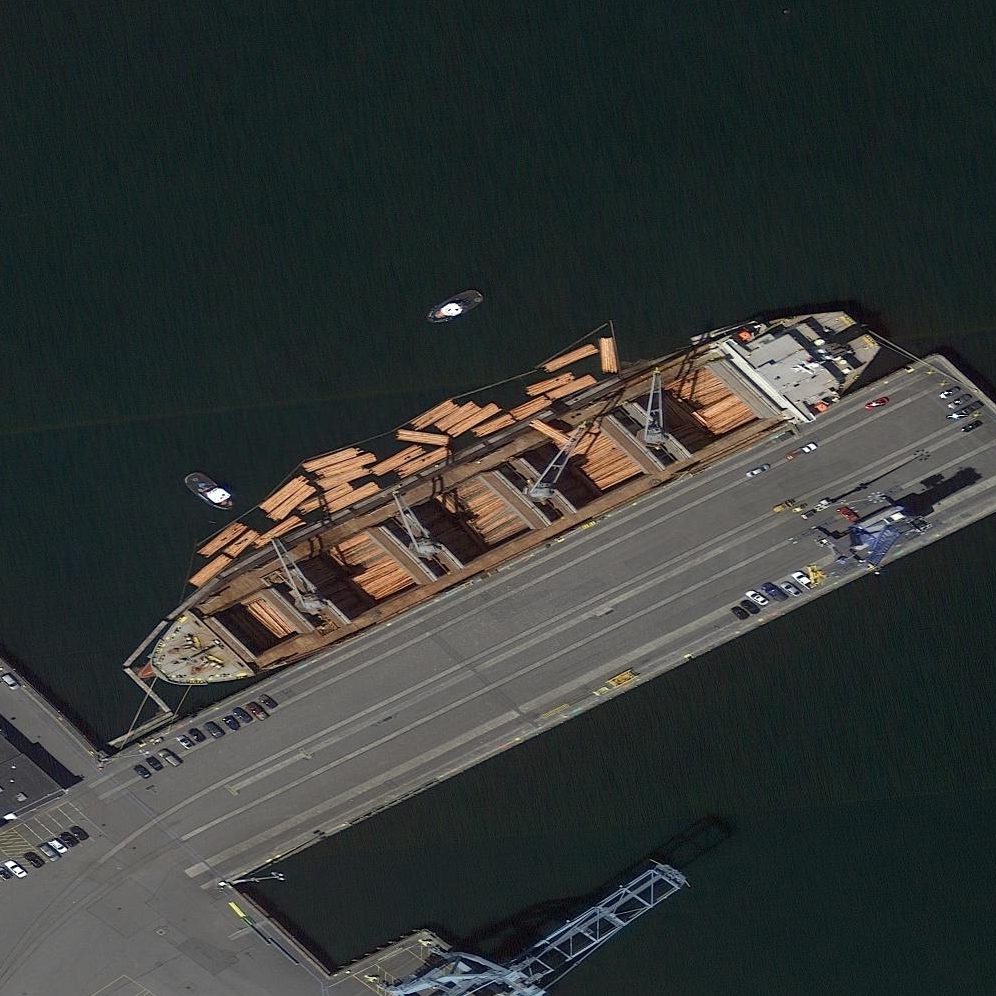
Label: civil